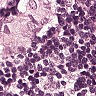
Metastatic tissue present: yes